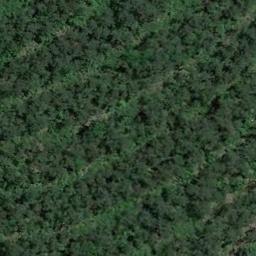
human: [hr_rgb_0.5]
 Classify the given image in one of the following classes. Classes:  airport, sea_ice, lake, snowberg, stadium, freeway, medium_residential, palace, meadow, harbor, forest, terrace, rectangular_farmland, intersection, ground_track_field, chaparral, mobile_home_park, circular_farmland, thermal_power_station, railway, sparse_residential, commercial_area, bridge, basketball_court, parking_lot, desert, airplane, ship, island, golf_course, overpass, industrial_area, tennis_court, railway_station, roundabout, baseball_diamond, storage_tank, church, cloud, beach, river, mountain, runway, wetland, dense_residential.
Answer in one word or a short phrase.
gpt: forest